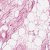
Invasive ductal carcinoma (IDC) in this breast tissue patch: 0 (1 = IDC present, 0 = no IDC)